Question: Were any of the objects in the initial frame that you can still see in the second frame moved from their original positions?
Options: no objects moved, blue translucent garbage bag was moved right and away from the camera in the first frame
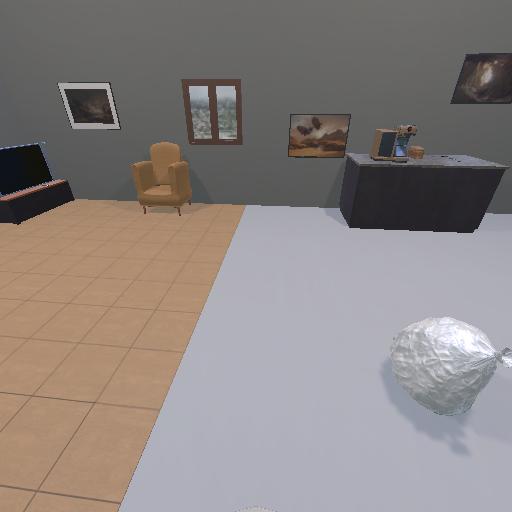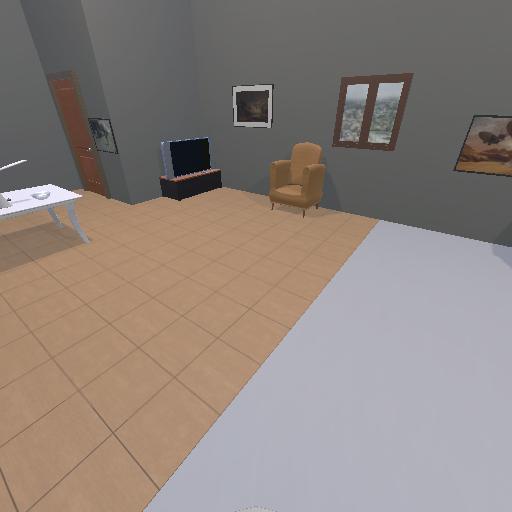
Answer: no objects moved